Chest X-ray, AP view. Patient: 75 years old, sex M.
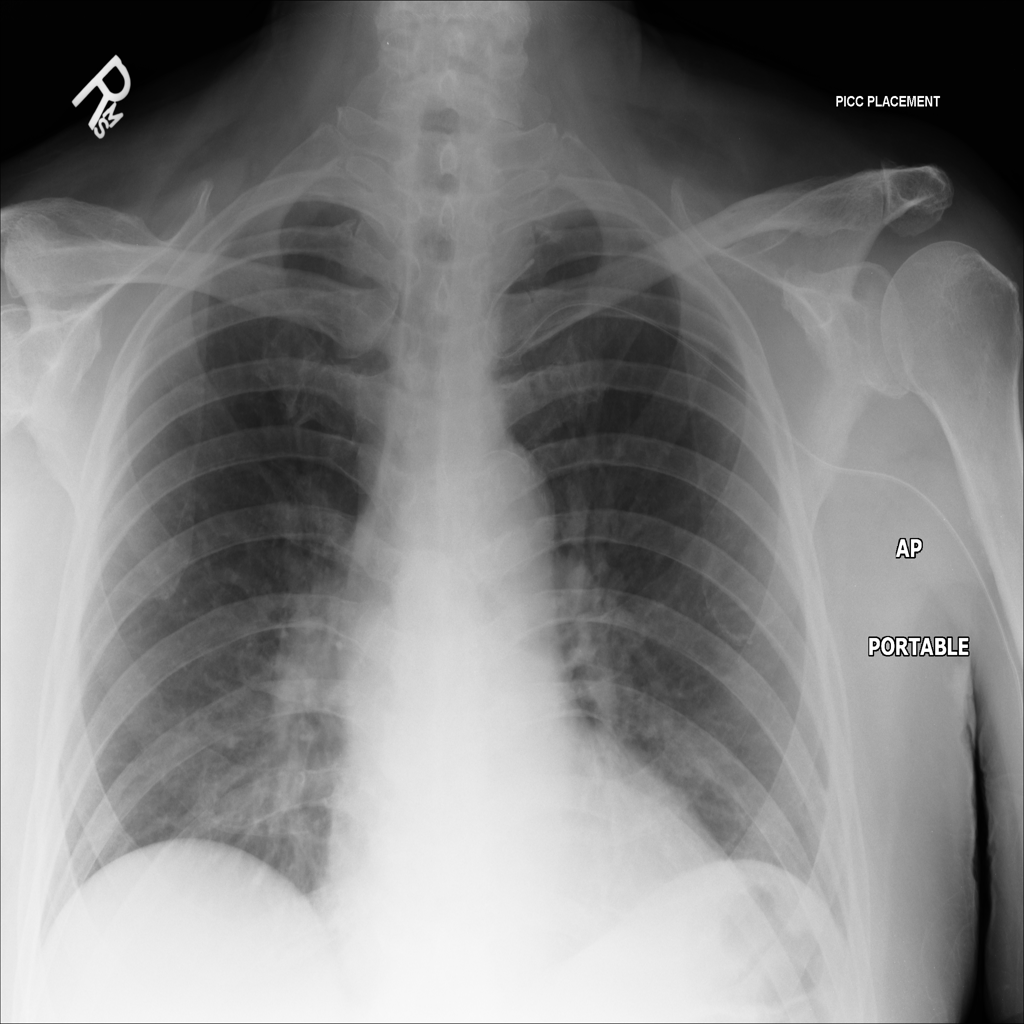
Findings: No Finding